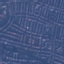
Land use / land cover class: Residential